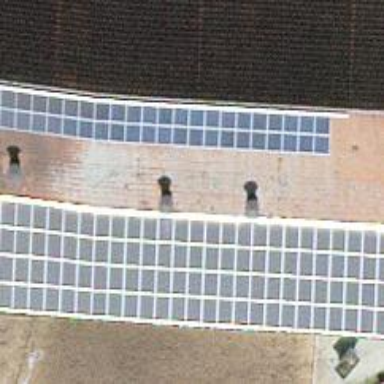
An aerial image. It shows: Solar photovoltaic panel generator.